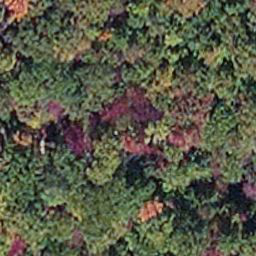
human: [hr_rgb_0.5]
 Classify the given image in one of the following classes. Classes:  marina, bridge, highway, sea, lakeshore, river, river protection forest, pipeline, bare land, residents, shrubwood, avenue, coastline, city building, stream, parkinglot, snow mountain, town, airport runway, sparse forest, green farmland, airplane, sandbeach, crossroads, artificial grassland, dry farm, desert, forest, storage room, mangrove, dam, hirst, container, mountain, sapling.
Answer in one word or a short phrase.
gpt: mangrove